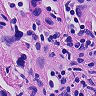
Metastatic tissue present: yes